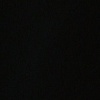
Label: space